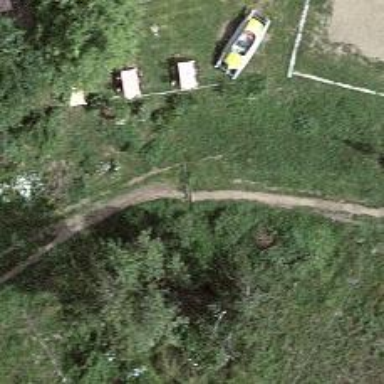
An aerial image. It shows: Unpaved path.